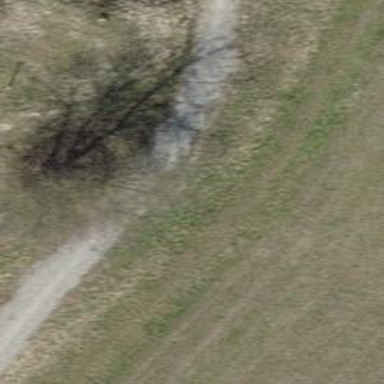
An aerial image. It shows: Gravel path.